Question: I'm trying come up with the responsive CSS code for the layout in the picture I posted. Basically, I have to have the 'front picture' on top of the picture gallery '<div>', with relative and absolute techniques, as well as flexible % widths for the '<divs>', Logo with Navigation should be implemented with relative absolute techniques.
Thank you very much.
Here is the CSS and HTML code. Can someone tell which div should be absolute and which one relative in order to achieve the layout in the image.
Many thanks
'''
<body>
<div id="wrapper">
<header>
<div id="nav">
<ul>
<li><a href="default.asp">Home</a></li>
<li><a href="news.asp">News</a></li>
<li><a href="contact.asp">Contact</a></li>
<li><a href="about.asp">About</a></li>
</ul>
</div>
<div id="logo">
<h1>Welcome to Origin Cards!</h1>
<img src="images/Logo.jpg" width="150" height="100"/>
</div>
</header>
<div id="paragraph">
<p>
<img src="images/Logo.jpg" />
</p>
</div>
<div id="paragraph2">
<p>
It is a long established fact that a reader will be distracted by the readable content of a page when looking at its layout.
The point of using Lorem Ipsum is that it has a more-or-less normal distribution of letters, as opposed to using 'Content here,
content here', making it look like readable English. Many desktop publishing packages and web page editors now use Lorem Ipsum
as their default model text, and a search for 'lorem ipsum' will uncover many web sites still in their infancy. Various versions
have evolved over the years, sometimes by accident, sometimes on purpose (injected humour and the like
</p>
</div>
<footer>
<ul>
<li><a href="default.asp">Home</a></li>
<li><a href="news.asp">News</a></li>
<li><a href="contact.asp">Contact</a></li>
<li><a href="about.asp">About</a></li>
</ul>
</footer>
</div>
</body>
</html>
'''
And CSS:
'''
body {
font-size: 1em;
border: solid red;
width: 80%;
margin: 0 auto;
border-radius: 6px;
list-style: none;
}
#wrapper{
width: 100%;
background: yellow;
position: relative;
}
#logo {
float: right;
}
#nav {
list-style: none;
}
#nav li {
float: left;
list-style: none;
}
#nav li a {
display: block;
padding: 8px 15px;
text-decoration: none;
font-weight: bold;
color: #069;
}
#nav li a:hover {
color: #c00;
background-color: #fff;
}
#paragraph {
width: 30%;
top: 10%;
left: 20%;
z-index: 1;
position: absolute;
}
#paragraph2 {
width: 80%;
background: #332211;
top: 20%;
left: 10%;
position: absolute;
}
img {
max-width: 100%;
}
footer {
margin: 0 auto;
width: 100%;
background: #123456;
}
'''

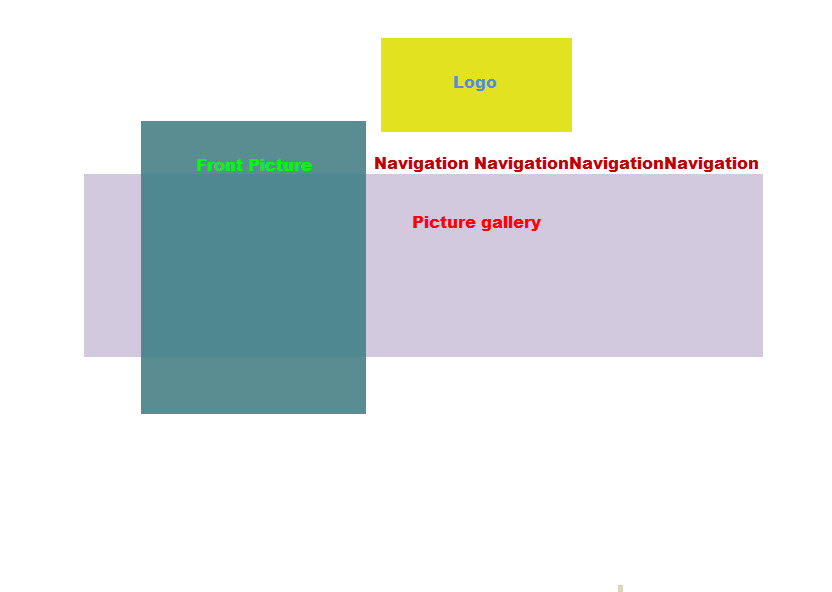
Answer: You simply need to realize that a 'relative' sets the base of two property sets, 1: zIndex and 2: positions. Make 'front' a high zindex and position it relatively.
Wrapping the elements with the relative block-div, makes the width of children calculate via the width of said block-div - and also positions them with the parentOffset of left/top of the wrapper.
'''
<div style="position:relative; display: inline; display:block; overflow: hidden; clear: both;">
<div class=front style="position:absolute;left:XXX %; width: 15%; z-index: 100;"></div>
<div class=other style="width: 100%; z-index: 10">
<span /> <!-- ,,,, -->
<ol><li /></ol>
</div>
</div>
'''